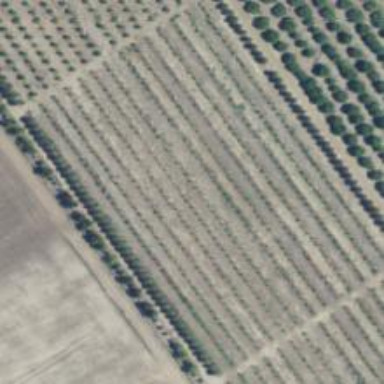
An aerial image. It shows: Orchard with broadleaved trees.